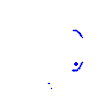
Particle: kaon